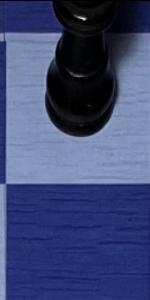
Label: Empty